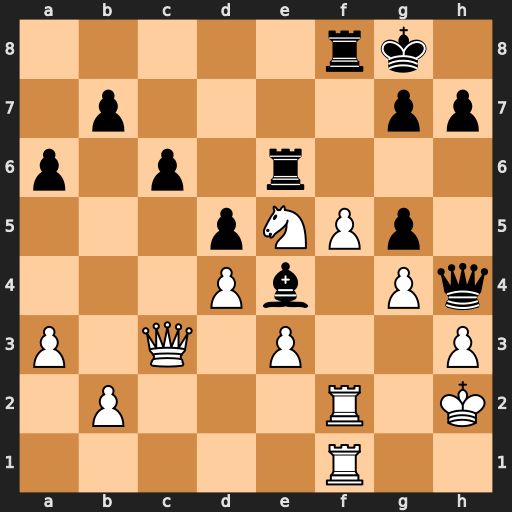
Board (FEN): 5rk1/1p4pp/p1p1r3/3pNPp1/3Pb1Pq/P1Q1P2P/1P3R1K/5R2
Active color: w
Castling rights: -
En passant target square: -
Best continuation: Nf3 Qxf2+ Rxf2